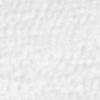
Label: no_change